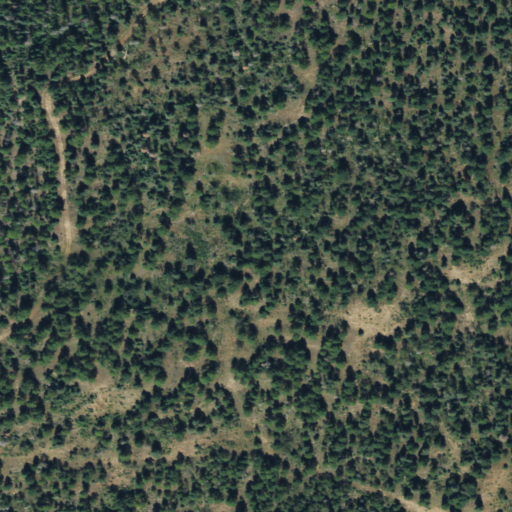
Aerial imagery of mountain in Colorado named Corral Mountain containing evergreen forest, deciduous forest, mixed forest, and herbaceous wetlands